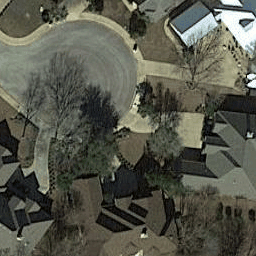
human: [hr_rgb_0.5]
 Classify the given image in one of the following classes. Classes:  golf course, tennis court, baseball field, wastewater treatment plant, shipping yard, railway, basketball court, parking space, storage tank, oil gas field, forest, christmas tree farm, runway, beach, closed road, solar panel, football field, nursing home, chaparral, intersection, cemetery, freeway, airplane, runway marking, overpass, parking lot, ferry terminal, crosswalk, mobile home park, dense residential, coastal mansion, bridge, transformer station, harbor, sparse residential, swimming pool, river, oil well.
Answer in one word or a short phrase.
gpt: closed road